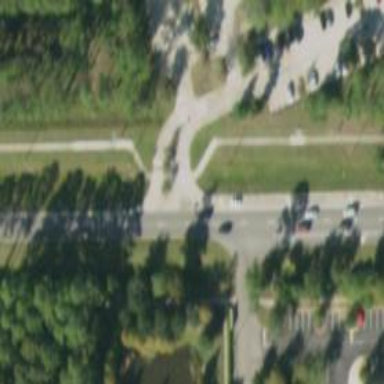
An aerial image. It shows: Marked asphalt footway with crossing.